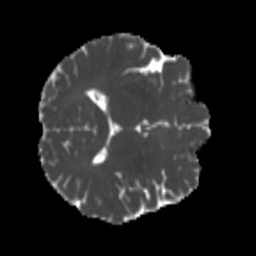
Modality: MD
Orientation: axial
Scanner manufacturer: siemens
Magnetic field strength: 3 T
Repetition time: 4 s
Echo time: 0.0594 s